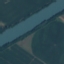
Land use / land cover: River